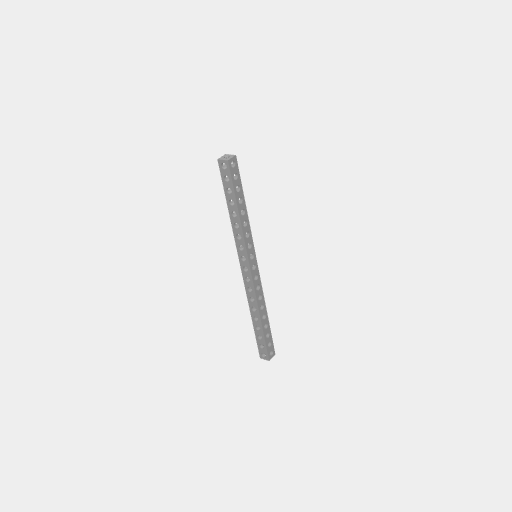
Part: SquareBeam19H